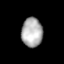
Tissue: lung
Cell type: Epithelial cells
Senescence score: 0.2387
Nuclear area (px): 605
Mean DAPI intensity: 173.749